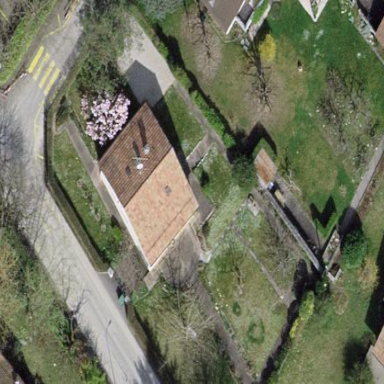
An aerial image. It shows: Garden enclosed by fence.